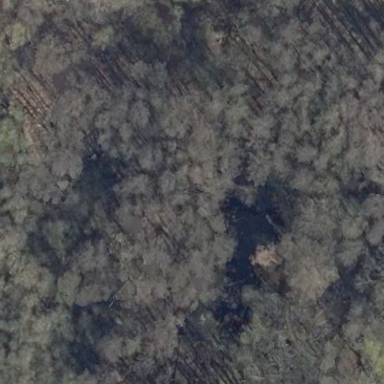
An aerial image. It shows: Bog wetland area.